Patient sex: M
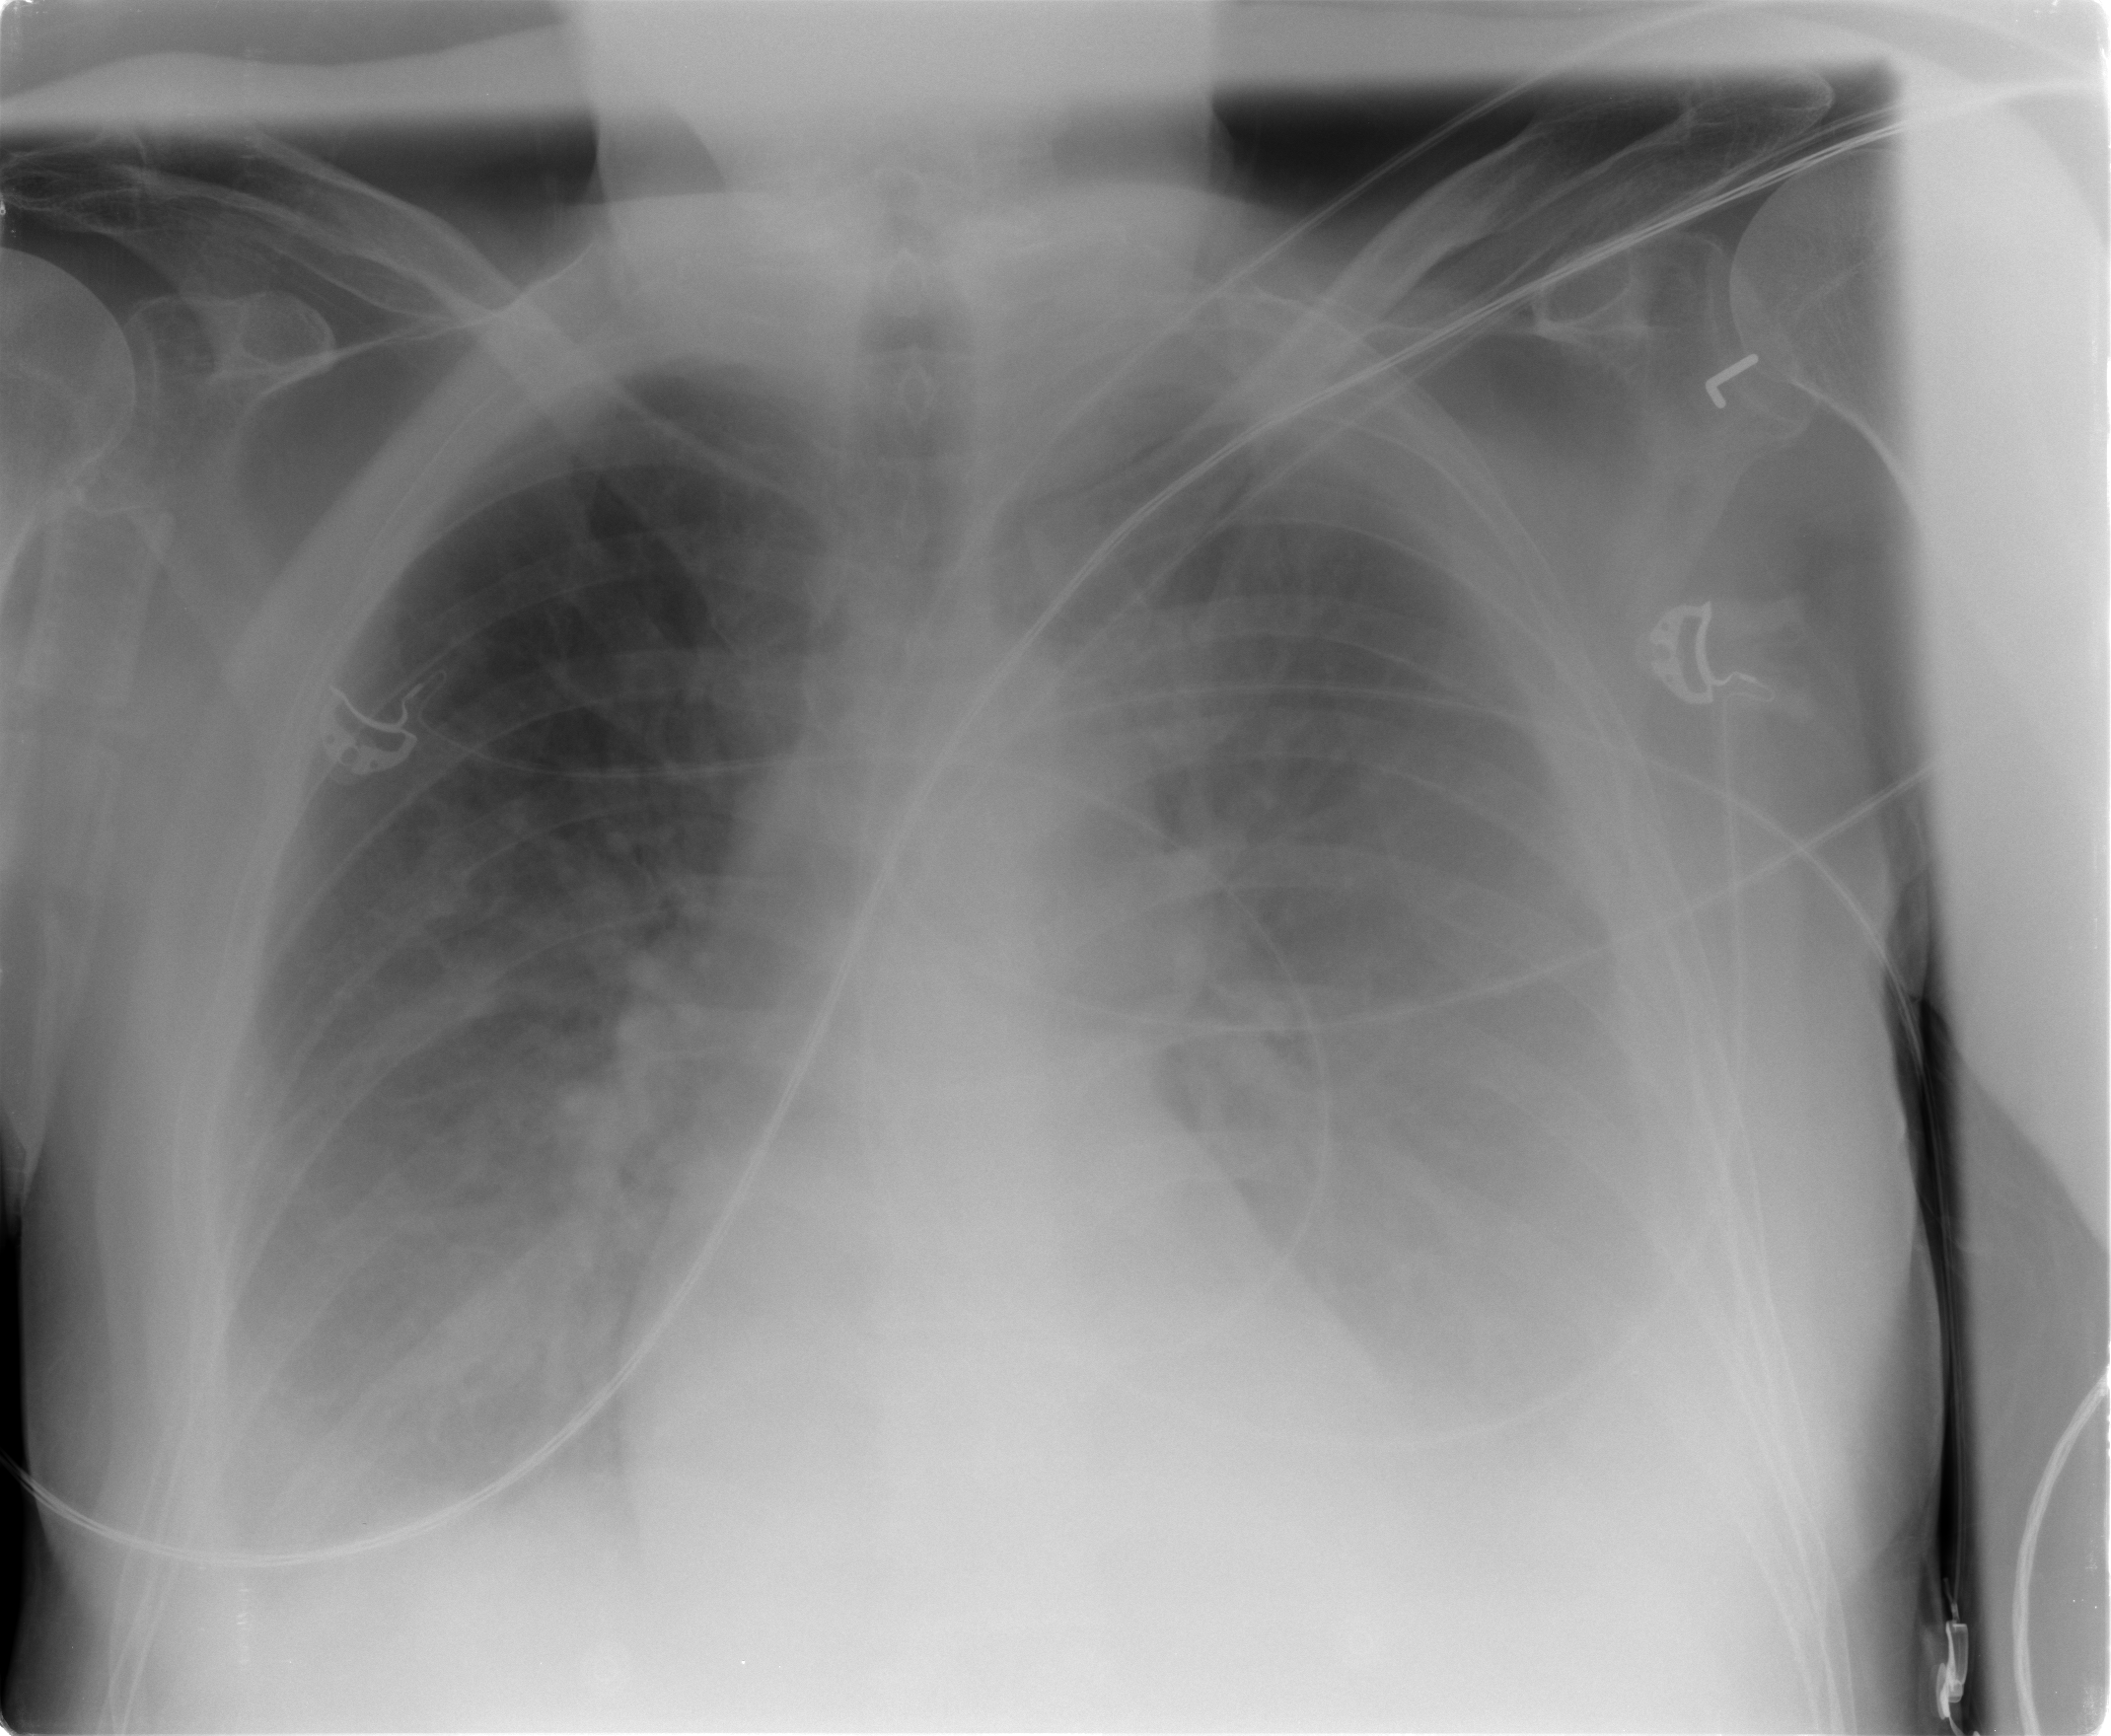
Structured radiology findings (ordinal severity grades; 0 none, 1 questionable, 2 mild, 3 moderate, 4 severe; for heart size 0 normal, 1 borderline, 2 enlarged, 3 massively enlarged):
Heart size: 0
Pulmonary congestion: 2
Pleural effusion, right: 3
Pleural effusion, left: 3
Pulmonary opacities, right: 0
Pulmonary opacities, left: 0
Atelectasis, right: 2
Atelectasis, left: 2